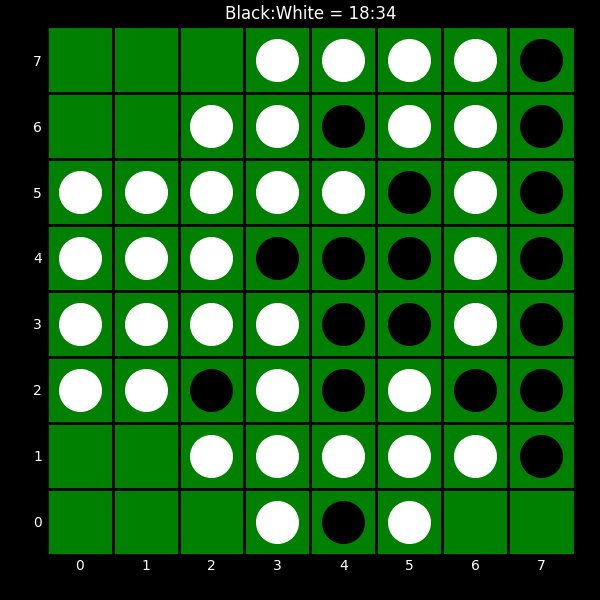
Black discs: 18
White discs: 34